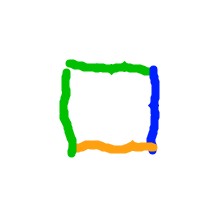
Shape: square